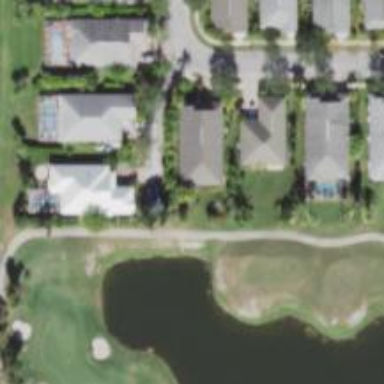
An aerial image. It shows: Pathway for golfing.